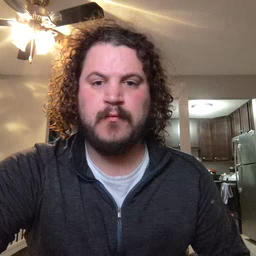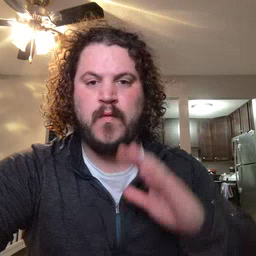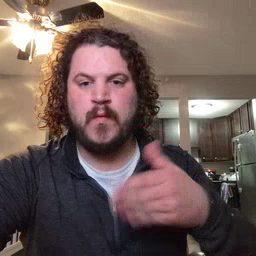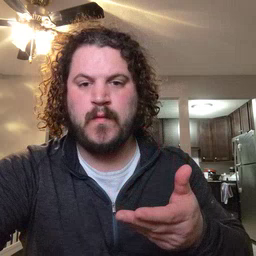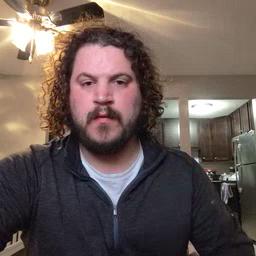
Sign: all